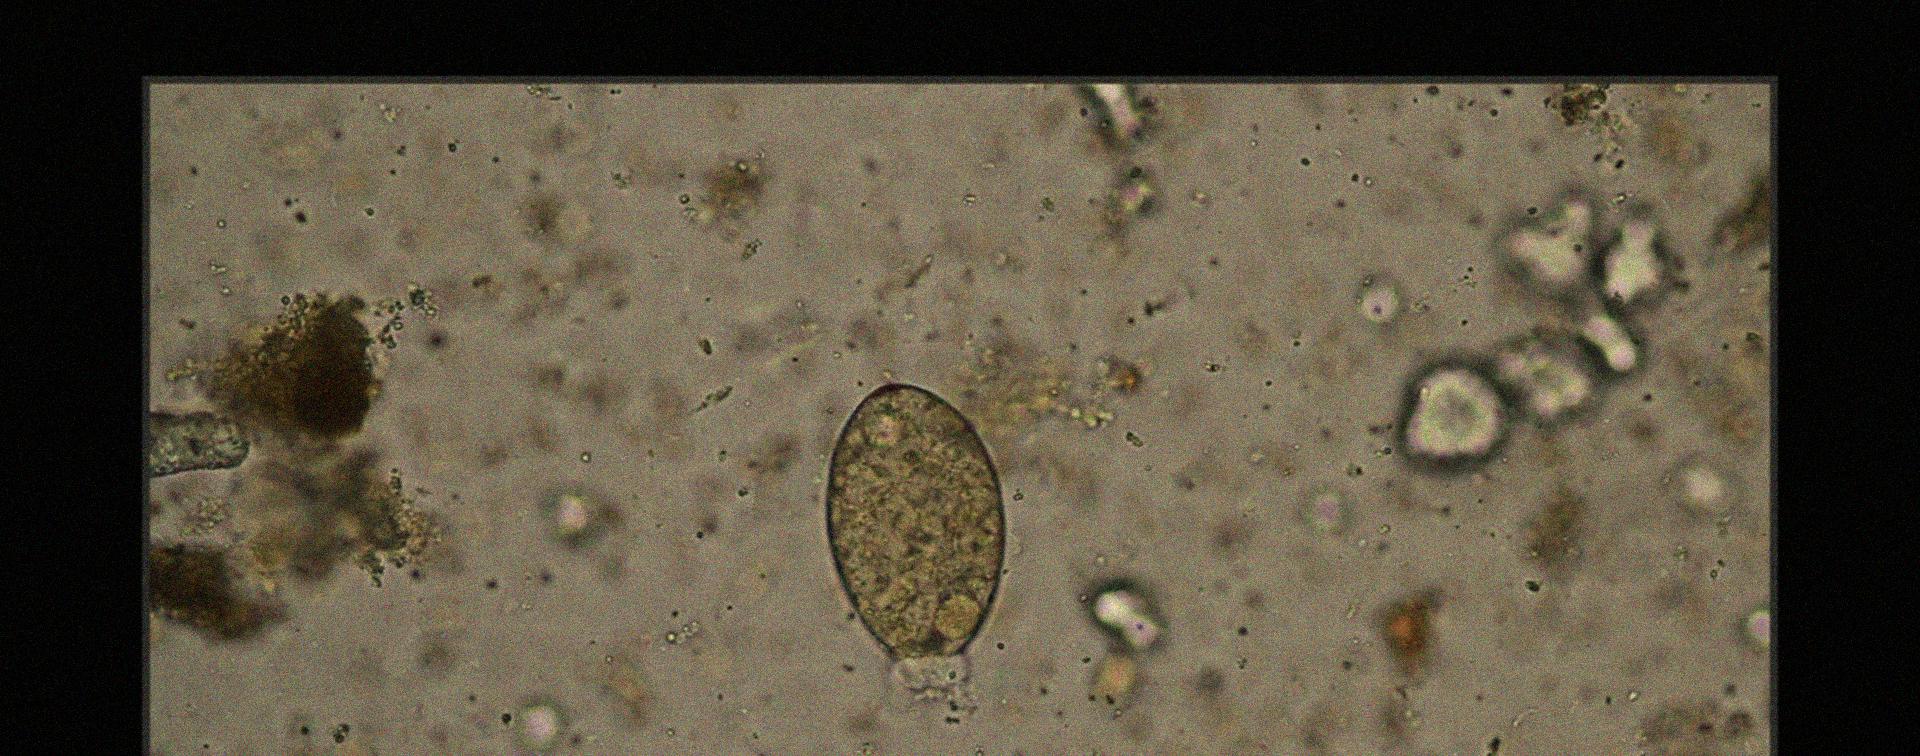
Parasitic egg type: Fasciolopsis buski